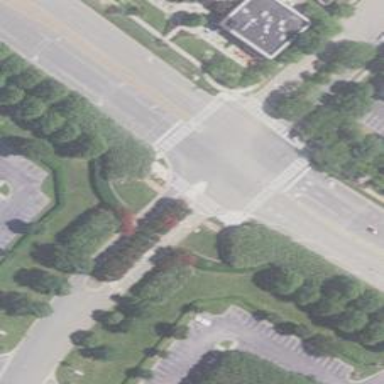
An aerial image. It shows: Marked crossing on footway.